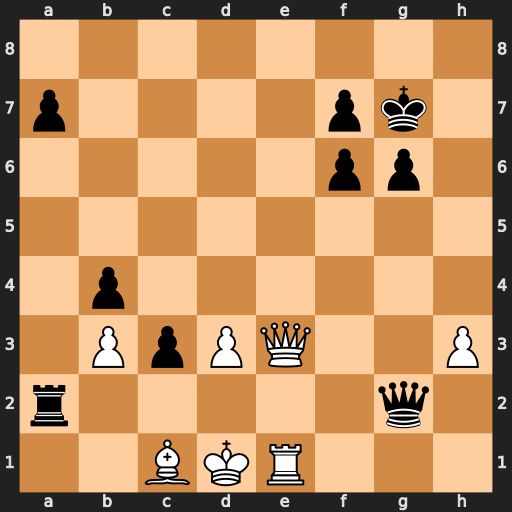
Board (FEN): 8/p4pk1/5pp1/8/1p6/1PpPQ2P/r5q1/2BKR3
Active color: w
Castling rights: -
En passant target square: -
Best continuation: Qh6+ Kg8 Re8#